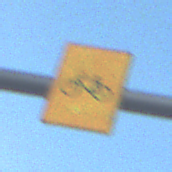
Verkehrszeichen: RadverkehrOhnePfeilsymbol
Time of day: SunriseSunset
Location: Outdoor (Beach)
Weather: PartlyCloudy
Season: NotSpecified
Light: Natural